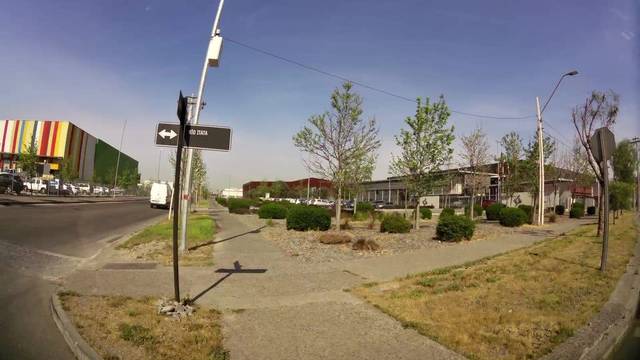
Region: Chile
Coordinates: -33.426, -70.777